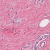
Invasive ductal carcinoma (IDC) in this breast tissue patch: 0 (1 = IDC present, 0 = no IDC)